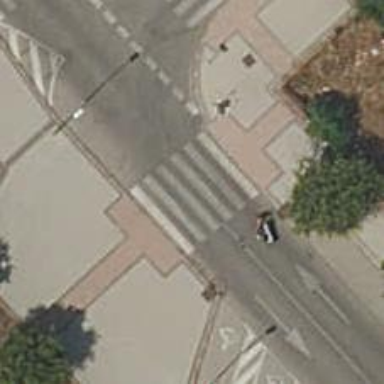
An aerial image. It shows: Footway made of paving stones.